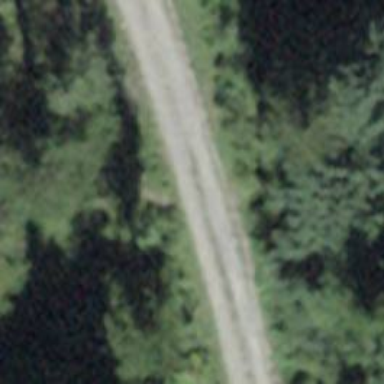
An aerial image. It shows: Track with grade 2 tracktype.